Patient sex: M
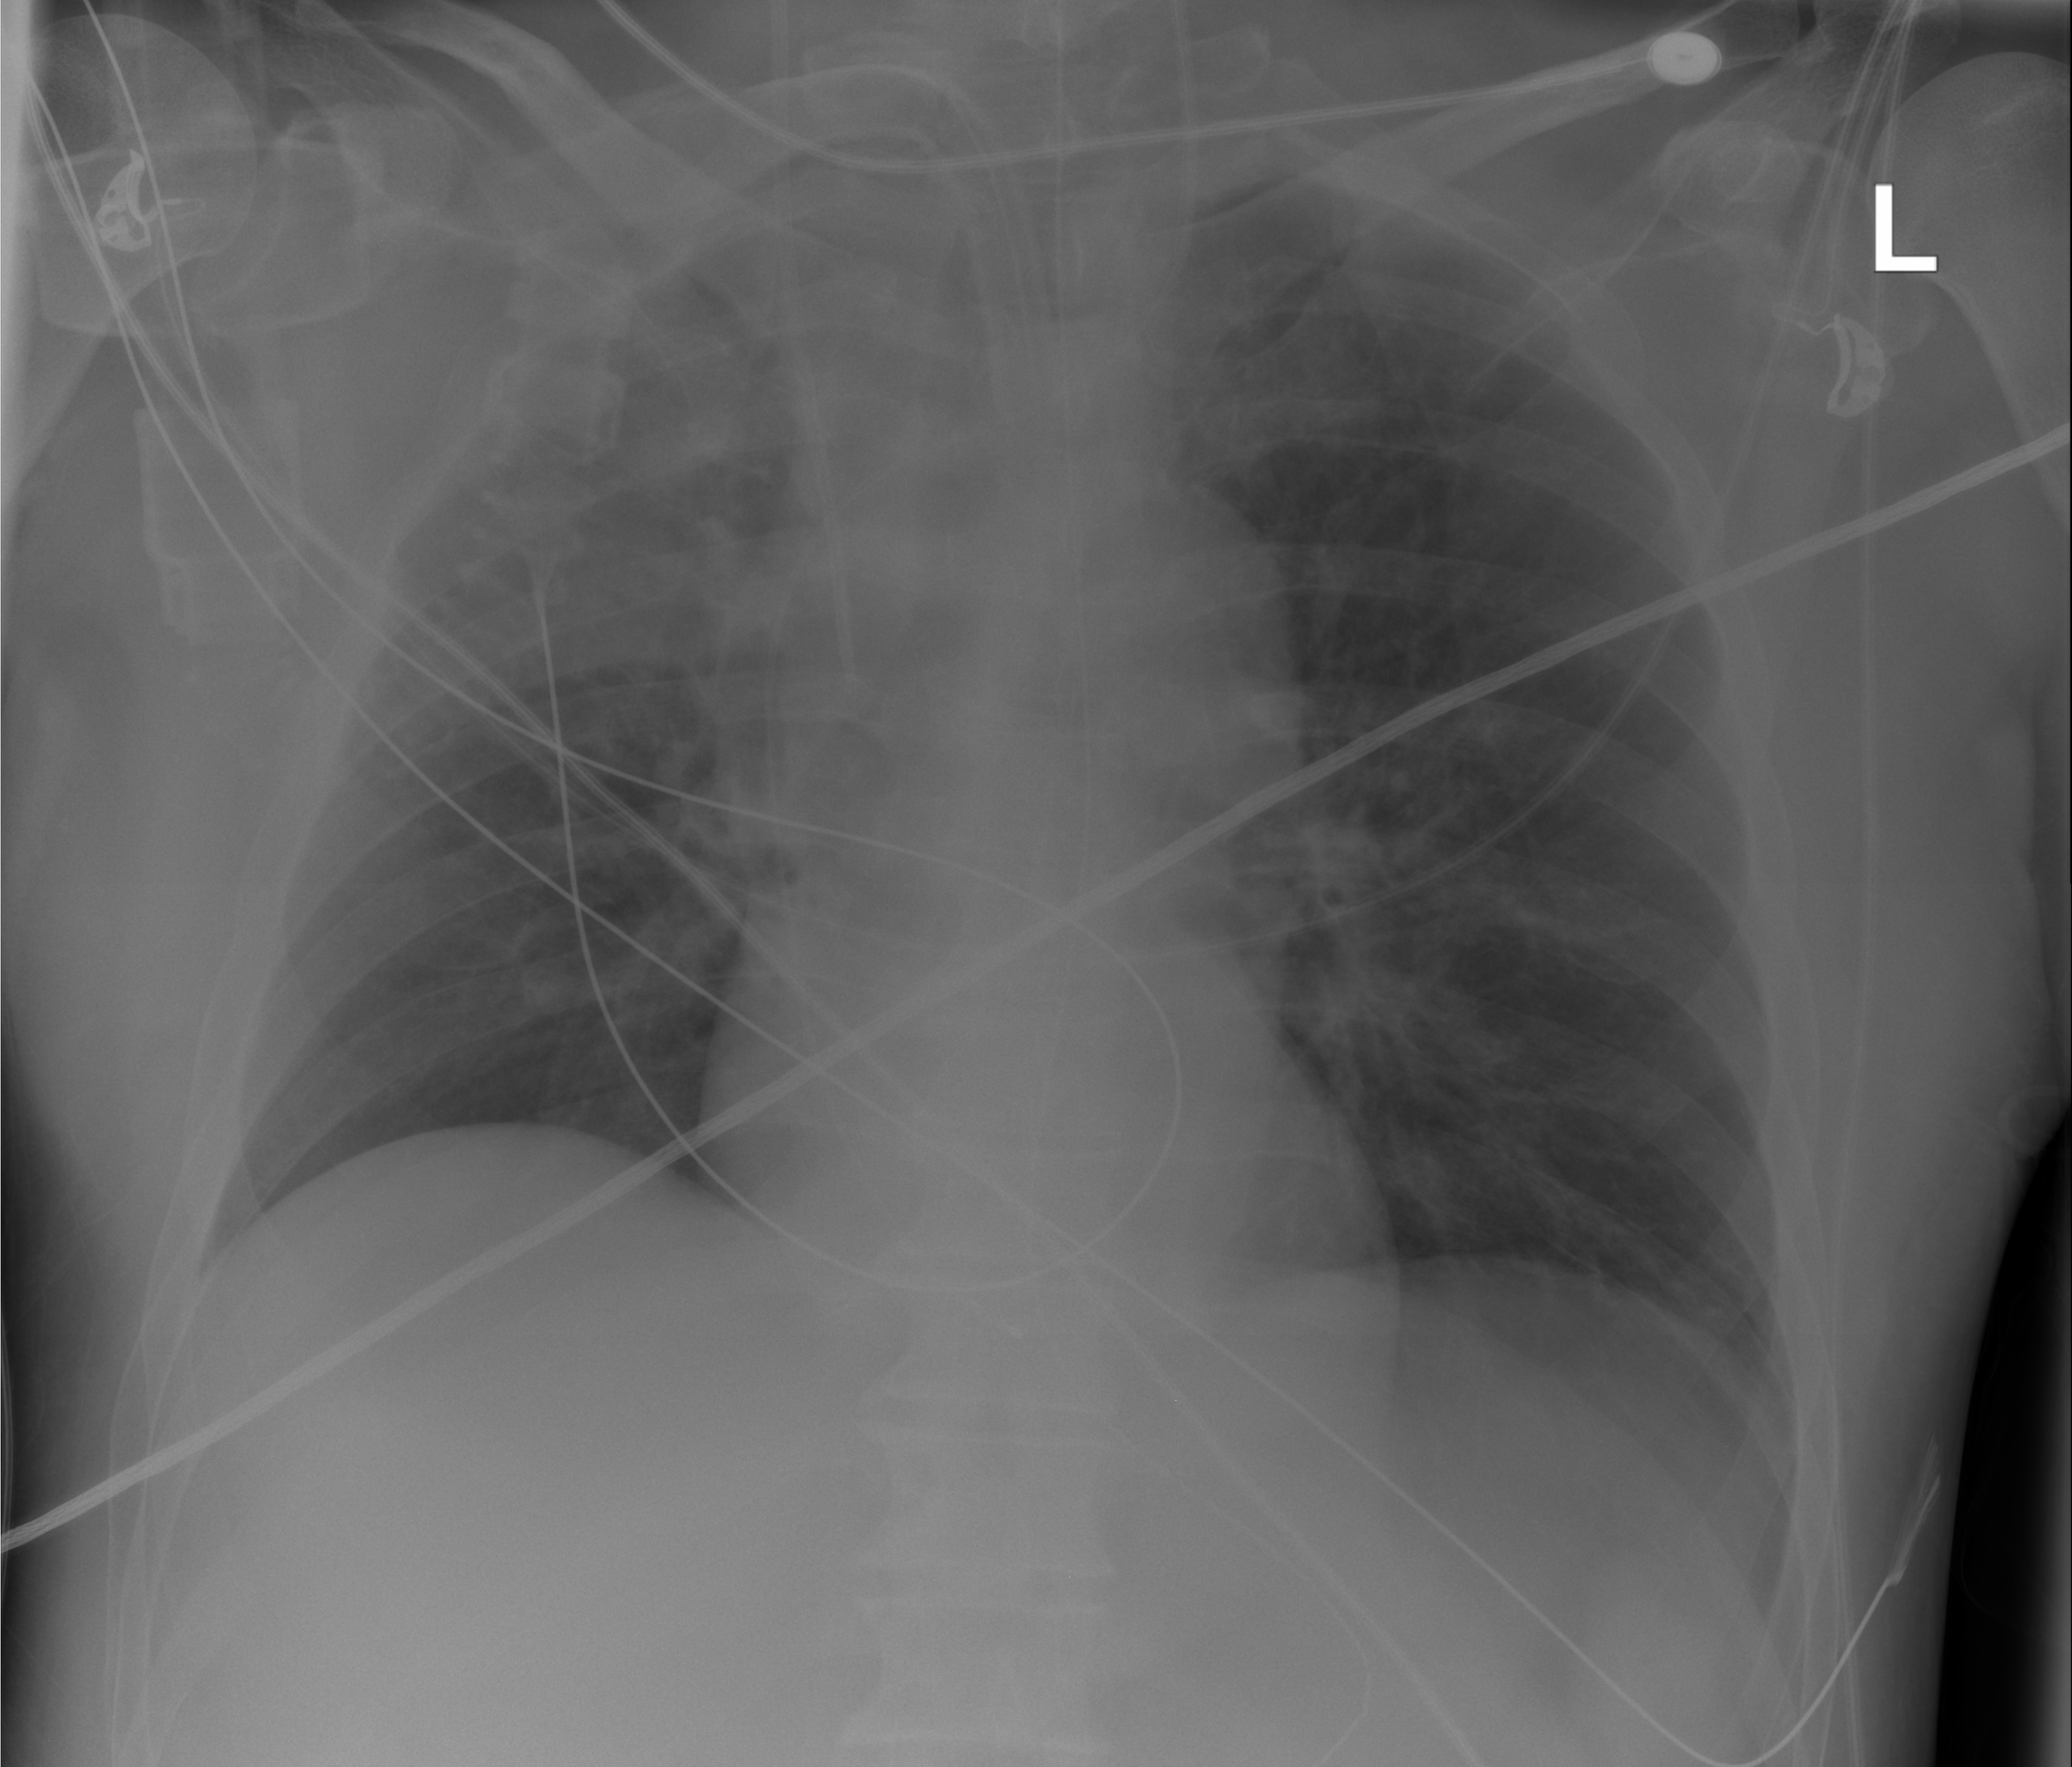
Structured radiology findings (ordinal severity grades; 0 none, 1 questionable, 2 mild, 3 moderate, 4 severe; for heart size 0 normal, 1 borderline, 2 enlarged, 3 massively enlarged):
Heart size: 0
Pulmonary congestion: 0
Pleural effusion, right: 0
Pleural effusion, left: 0
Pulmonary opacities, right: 3
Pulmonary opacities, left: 0
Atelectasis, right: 2
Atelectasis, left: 0